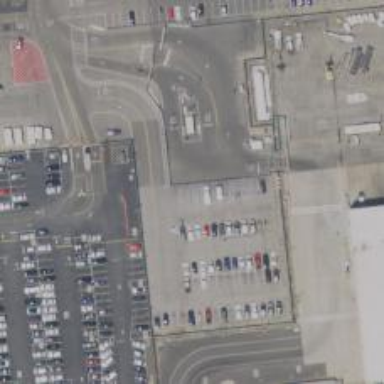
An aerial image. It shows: Parking space.